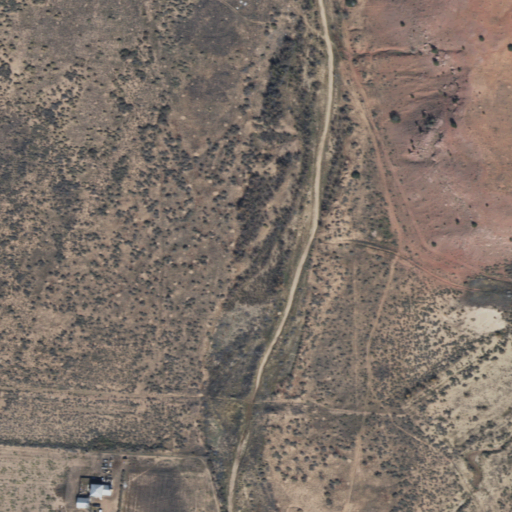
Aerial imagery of valley in New Mexico named Black Creek Valley containing shrub, open development, and medium intensity development